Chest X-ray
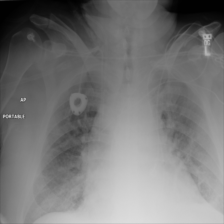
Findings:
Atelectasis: negative
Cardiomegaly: negative
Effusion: negative
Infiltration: positive
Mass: negative
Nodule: negative
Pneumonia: negative
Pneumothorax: negative
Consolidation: negative
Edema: negative
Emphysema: negative
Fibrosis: negative
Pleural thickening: negative
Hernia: negative